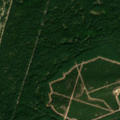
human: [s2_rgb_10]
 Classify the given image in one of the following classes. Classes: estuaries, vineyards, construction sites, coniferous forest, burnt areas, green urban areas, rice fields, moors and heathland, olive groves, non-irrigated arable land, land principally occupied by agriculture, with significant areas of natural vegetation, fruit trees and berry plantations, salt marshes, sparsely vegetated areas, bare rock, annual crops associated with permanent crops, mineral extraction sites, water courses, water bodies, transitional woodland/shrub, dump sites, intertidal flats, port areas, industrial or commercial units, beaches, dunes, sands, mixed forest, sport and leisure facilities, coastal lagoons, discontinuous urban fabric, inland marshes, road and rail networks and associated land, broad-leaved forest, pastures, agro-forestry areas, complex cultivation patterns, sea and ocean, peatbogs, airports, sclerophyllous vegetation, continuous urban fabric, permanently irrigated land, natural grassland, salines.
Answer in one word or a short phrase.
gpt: coniferous forest, mixed forest, moors and heathland, beaches, dunes, sands